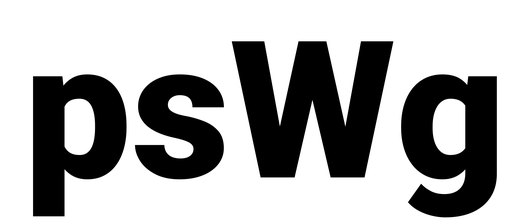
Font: Roboto_Black